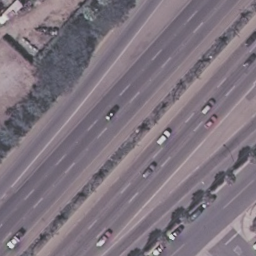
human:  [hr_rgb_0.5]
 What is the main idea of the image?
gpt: freeway